Interaction volume radius: 10 \u00c5
Interaction volume height: 10 \u00c5
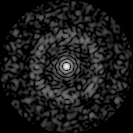
Disorder parameter: 0.8364